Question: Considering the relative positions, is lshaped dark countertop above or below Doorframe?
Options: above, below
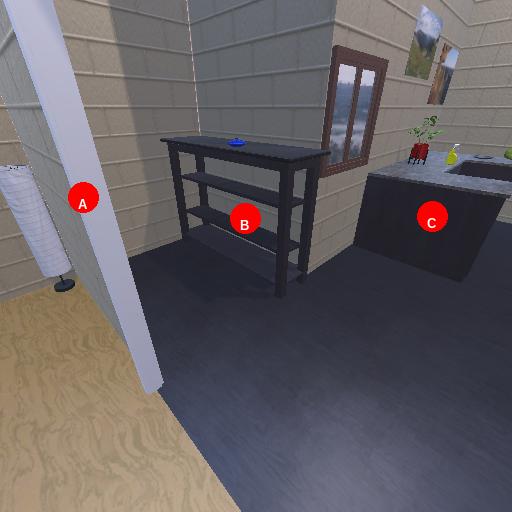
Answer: above